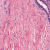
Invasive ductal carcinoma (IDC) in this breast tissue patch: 0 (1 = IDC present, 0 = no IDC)